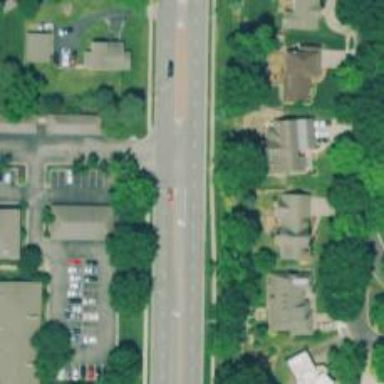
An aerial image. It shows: Road with dash markings.